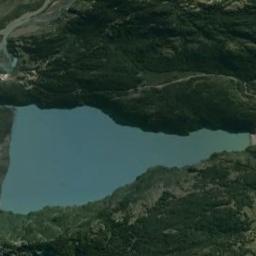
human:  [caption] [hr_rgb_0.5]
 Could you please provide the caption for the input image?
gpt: There are many trees around the lake .

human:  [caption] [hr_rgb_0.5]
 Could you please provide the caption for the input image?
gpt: A light blue lake with an approximate triangular shape is surrounded by mountains with green vegetation .

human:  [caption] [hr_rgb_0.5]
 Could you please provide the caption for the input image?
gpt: The lake in the picture is in the desert .

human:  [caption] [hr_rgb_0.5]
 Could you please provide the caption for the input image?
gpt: The lake lies in a mountainous area covered with vegetation and the water is blue .

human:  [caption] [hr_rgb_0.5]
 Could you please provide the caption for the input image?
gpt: There are green meadows and forests around the lake .